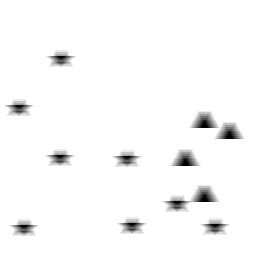
Squares: 0
Triangles: 4
Stars: 8
Total shapes: 12